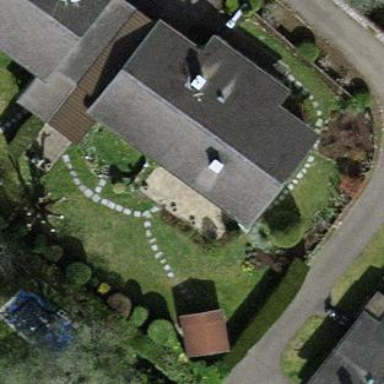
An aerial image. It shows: Garden surrounded by fence.